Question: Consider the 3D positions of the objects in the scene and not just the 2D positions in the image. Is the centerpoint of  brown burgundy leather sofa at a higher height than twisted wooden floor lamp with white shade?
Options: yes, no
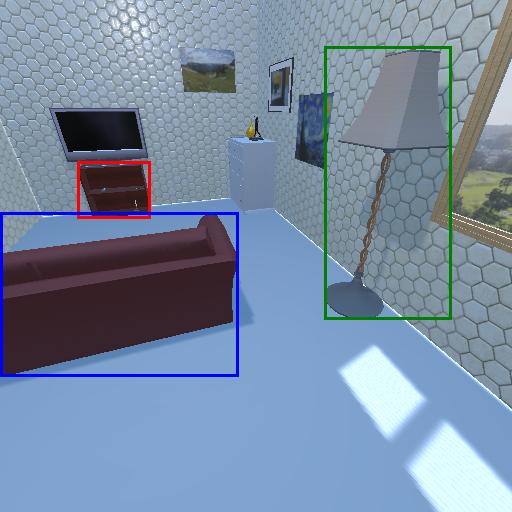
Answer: yes